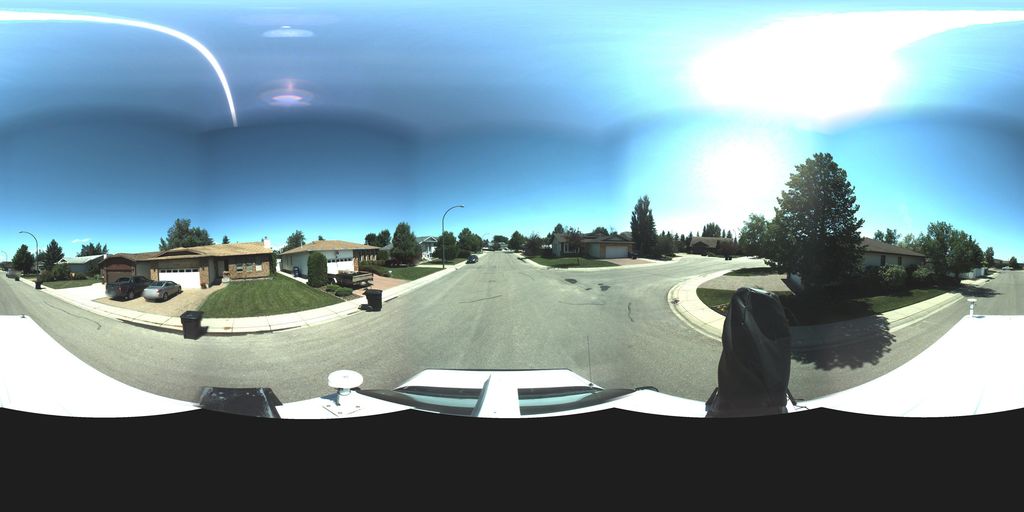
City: saskatoon